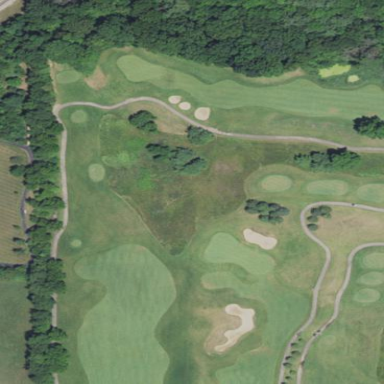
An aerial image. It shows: Area of rough grass used for golf.